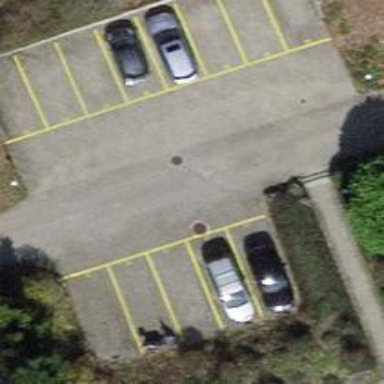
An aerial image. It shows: Road serving as parking aisle.